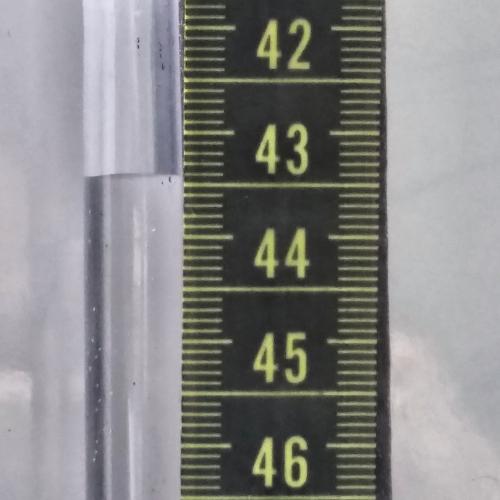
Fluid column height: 43.4 cm